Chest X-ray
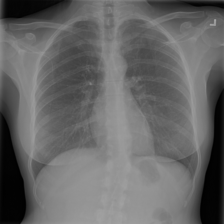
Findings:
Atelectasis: negative
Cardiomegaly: negative
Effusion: negative
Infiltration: negative
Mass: negative
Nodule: negative
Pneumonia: negative
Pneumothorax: negative
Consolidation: negative
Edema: negative
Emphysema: negative
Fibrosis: negative
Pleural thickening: negative
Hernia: negative